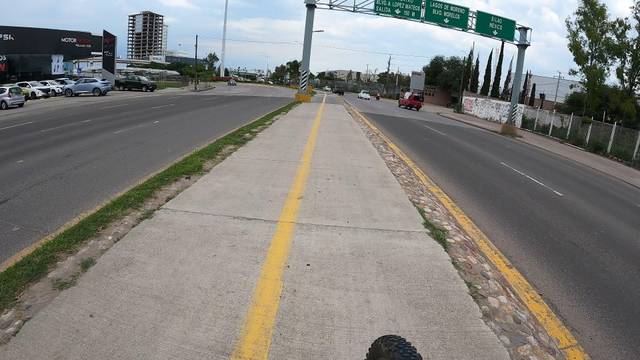
Region: Mexico
Coordinates: 21.095, -101.63